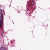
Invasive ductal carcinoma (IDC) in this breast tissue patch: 0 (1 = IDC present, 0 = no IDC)